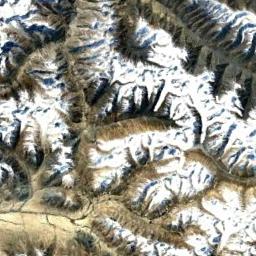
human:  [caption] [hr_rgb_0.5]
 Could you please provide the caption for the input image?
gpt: The white snow on the snow-capped mountains is veined .

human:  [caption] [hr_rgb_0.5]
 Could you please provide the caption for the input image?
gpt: The snowberg is partly covered with snow and ice but some ridges are not covered by snow and ice .

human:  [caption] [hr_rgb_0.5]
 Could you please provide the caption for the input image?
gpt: The snowberg is covered with snow .

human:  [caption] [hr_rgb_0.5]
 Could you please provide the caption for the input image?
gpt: The snow berg is consist of bare land and white snow .

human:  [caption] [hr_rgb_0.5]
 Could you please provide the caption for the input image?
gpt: There are much snow and some bare land on the snowberg .